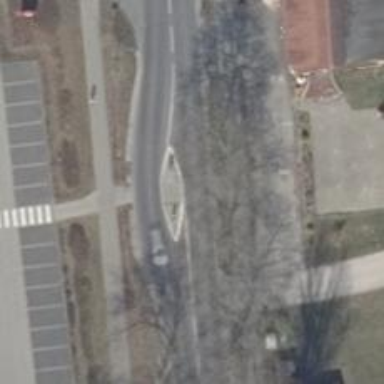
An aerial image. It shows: Marked crossing with pedestrian island.